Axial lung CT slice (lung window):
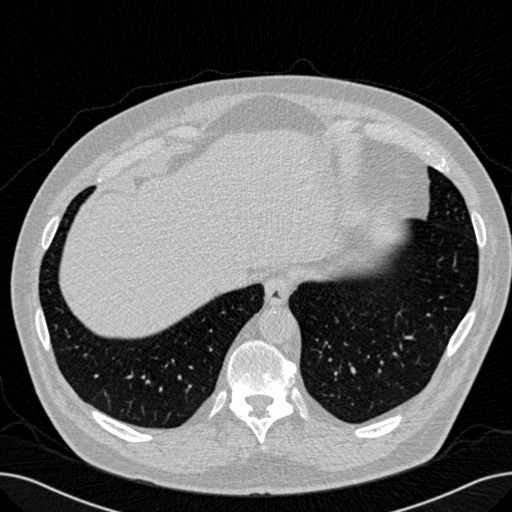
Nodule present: no